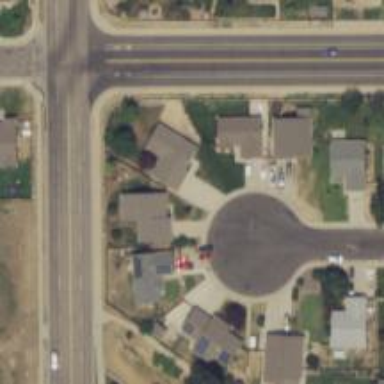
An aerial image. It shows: Turning circle on the road.